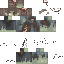
A female skeleton skin with dark skin, wearing brown bald dressed in a green_skin robe top and brown pants, featuring a closed mouth.